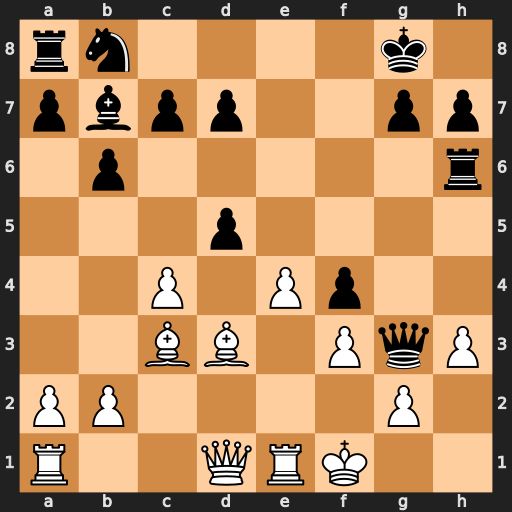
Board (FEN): rn4k1/pbpp2pp/1p5r/3p4/2P1Pp2/2BB1PqP/PP4P1/R2QRK2
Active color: w
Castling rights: -
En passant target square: -
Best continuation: exd5 Rxh3 Re8+ Kf7 gxh3